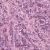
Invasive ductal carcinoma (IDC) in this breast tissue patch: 1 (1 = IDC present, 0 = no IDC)